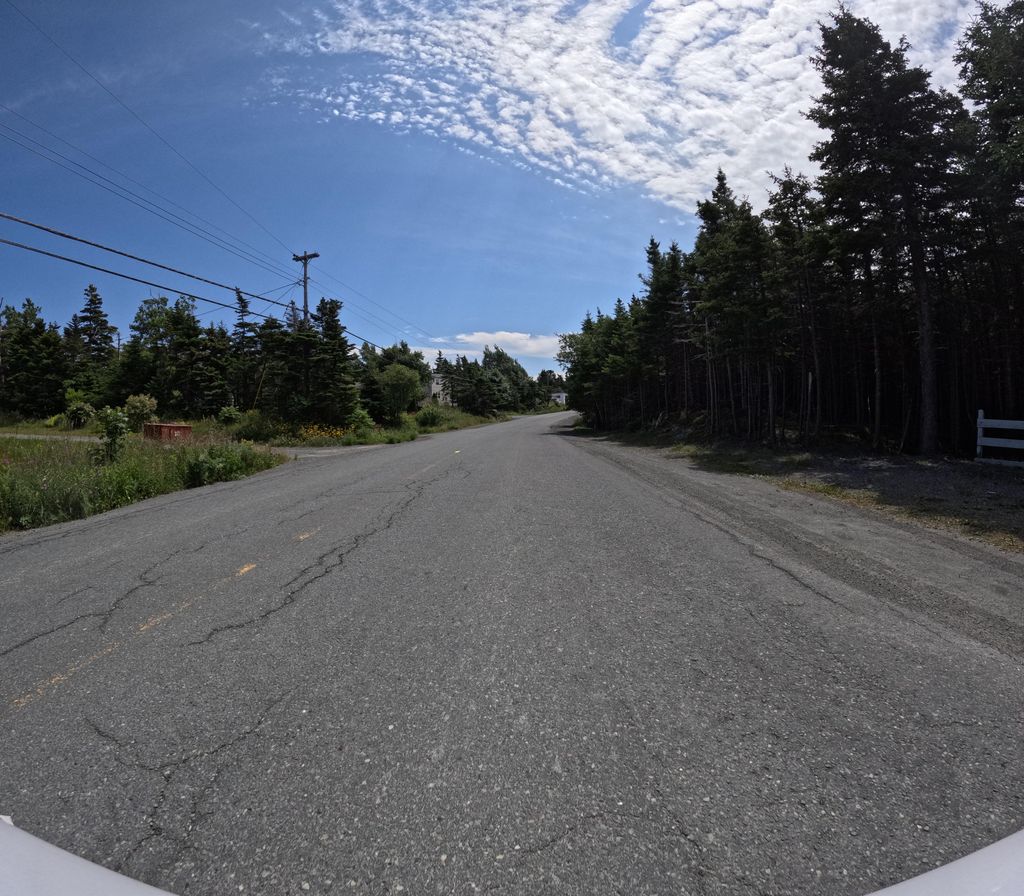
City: st_johns